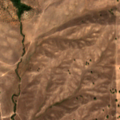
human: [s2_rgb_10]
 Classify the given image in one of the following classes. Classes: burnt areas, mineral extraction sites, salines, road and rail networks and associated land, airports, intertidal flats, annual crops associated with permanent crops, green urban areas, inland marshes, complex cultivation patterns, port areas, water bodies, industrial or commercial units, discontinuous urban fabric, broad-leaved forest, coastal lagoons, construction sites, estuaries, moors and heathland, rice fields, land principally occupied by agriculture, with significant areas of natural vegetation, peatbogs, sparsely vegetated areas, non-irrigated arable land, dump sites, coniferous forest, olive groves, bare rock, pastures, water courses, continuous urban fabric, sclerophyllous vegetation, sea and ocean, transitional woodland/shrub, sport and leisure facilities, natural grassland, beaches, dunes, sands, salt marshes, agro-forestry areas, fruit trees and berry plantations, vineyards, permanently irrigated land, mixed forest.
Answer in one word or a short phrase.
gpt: non-irrigated arable land, agro-forestry areas